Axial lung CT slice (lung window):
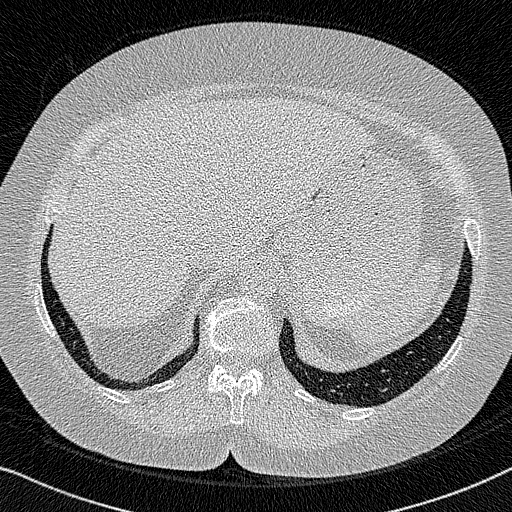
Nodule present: no